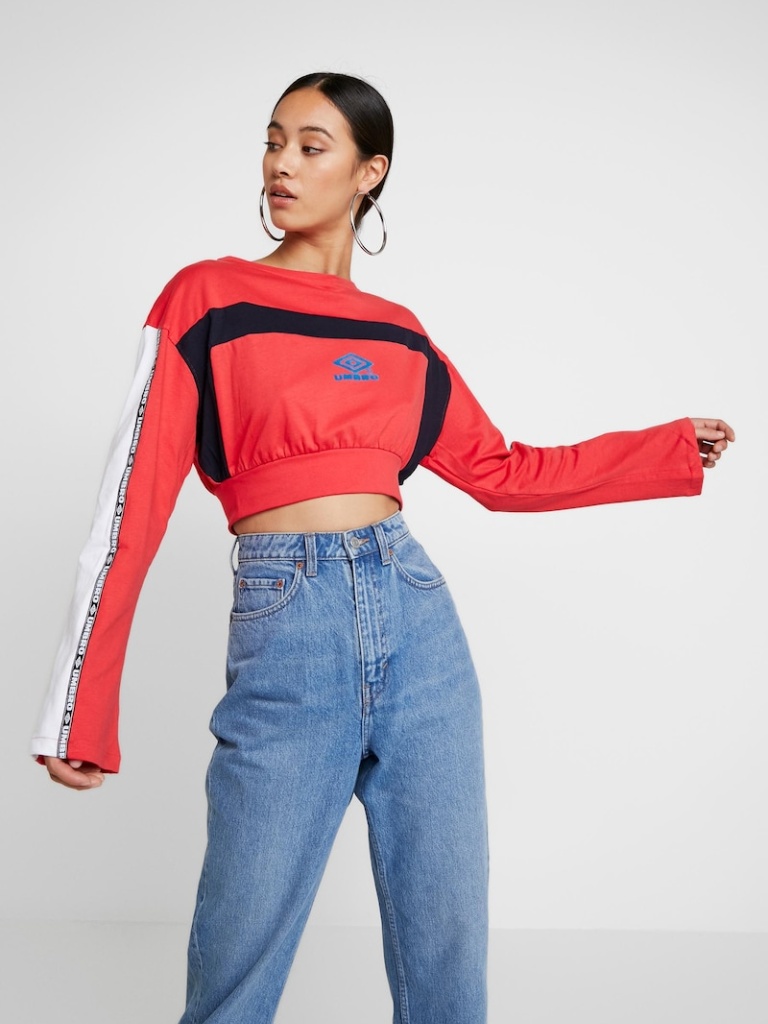
cotton fitted a long-sleeved with the sleeves down cropped length Untucked crew sweatshirt